Question: So I have a "post" box, and that will contain an avatar and the post. The issue is when I add an image the text drops below the image. Here's what I'm talking about
All I want to do is align the picture with the text. Here's my code for the image
'''
cursor: default;
height: 74px;
width: 74px;
border-radius: 50% 50% 50% 50%;
margin-right: 19px;
vertical-align: middle;
margin-top: -19px;
display: inline-block;
'''
And <URL> a demo. Its not the most complete demo, but it works. Any help would be nice. I'm trying to align the text with the image
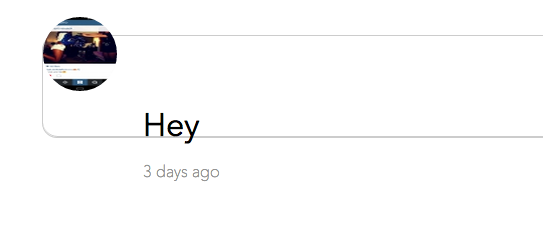
Answer: You could float your image to the left.
'''
img {
float: left;
}
'''
<URL>
or you could position absolutely (might be more appropriate).
'''
.post {
position: relative; /*Make absolutely positioned children relative to their .post parents */
}
.post img {
position: absolute;
top: 50%;
margin-top: -37px; /* negative. half of height/*
}
'''
This will keep your image in the center of the post.
<URL>